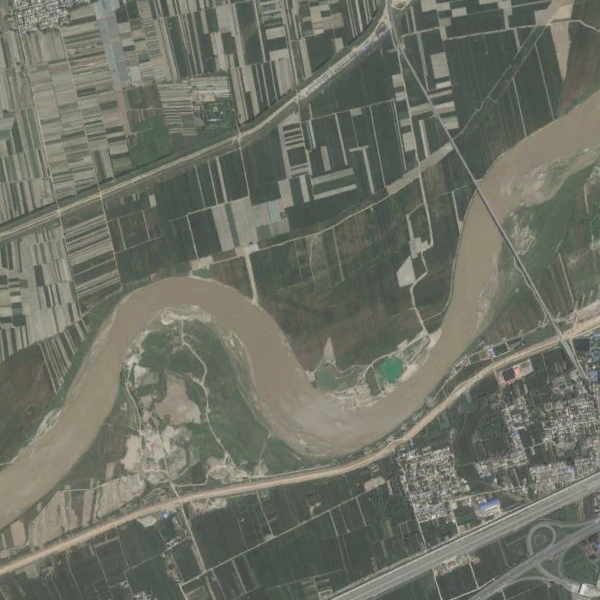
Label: River